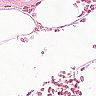
Metastatic tissue present: no